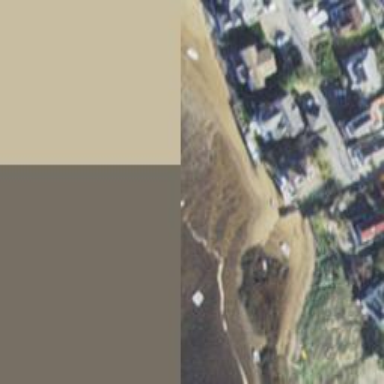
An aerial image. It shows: The image shows tidal environment.